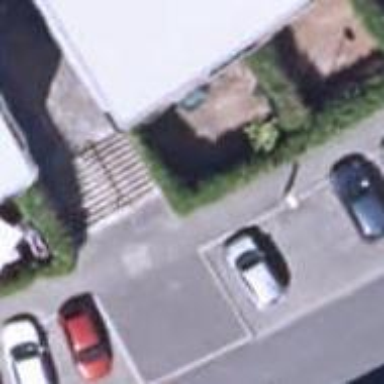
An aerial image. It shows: Sidewalk along the footway.